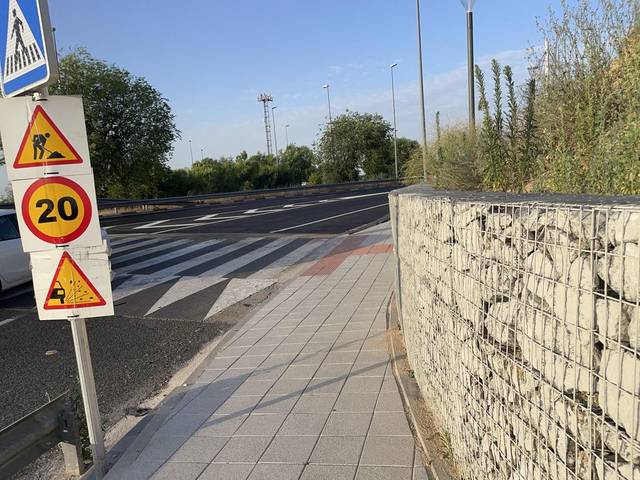
Region: Spain
Coordinates: 40.455, -3.879